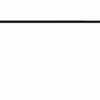
Label: dusty